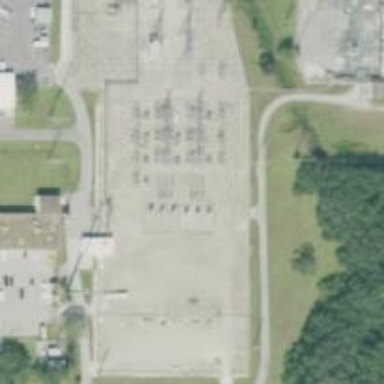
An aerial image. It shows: Switch used for power control.